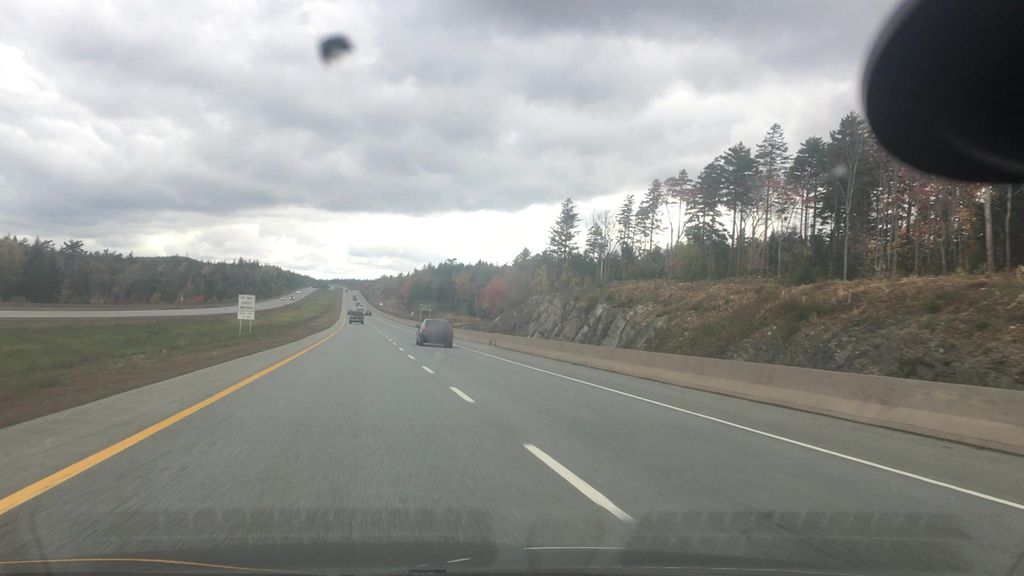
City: halifax